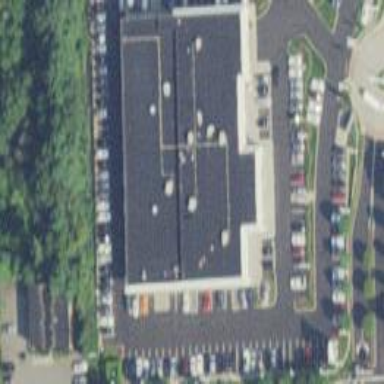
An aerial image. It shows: Retail building housing car shop.